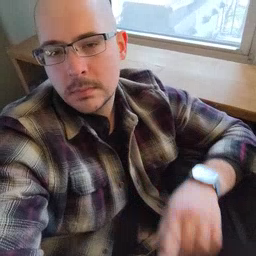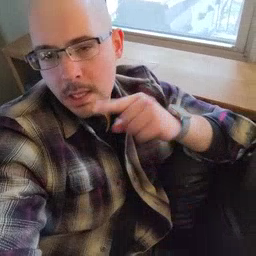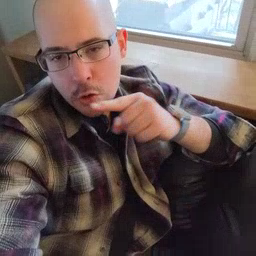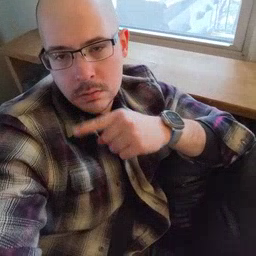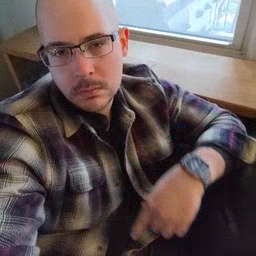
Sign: carrot